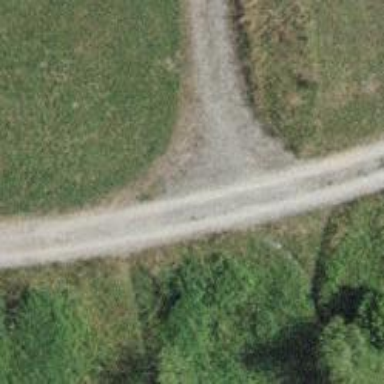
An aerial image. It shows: Track road with excellent trail visibility.